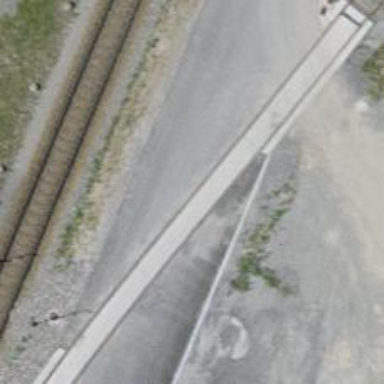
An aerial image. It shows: Railway level crossing.